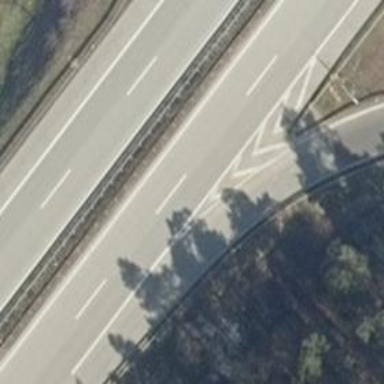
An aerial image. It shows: Motorway with concrete surface.